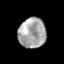
Tissue: prostate
Cell type: T cells
Senescence score: 0.3536
Nuclear area (px): 807
Mean DAPI intensity: 166.368